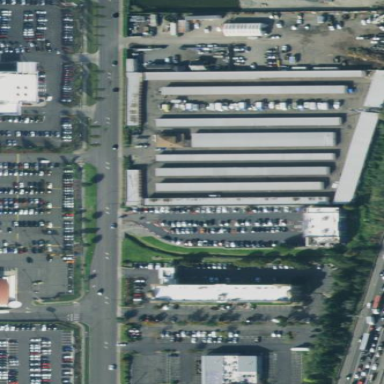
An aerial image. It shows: Storage rental shop branded as Public Storage.